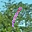
Label: 1